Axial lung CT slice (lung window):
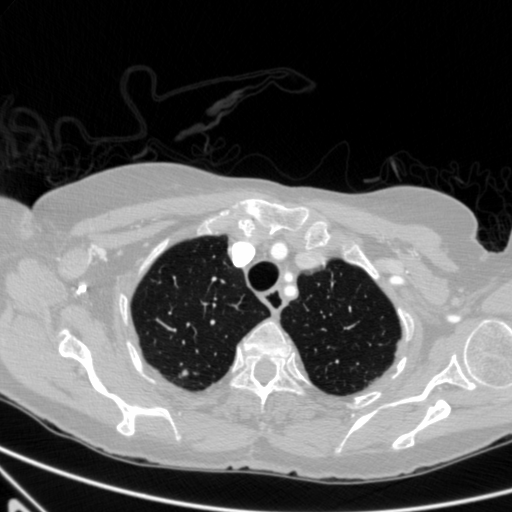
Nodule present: yes
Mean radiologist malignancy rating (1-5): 2.667